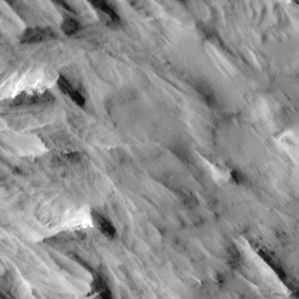
Label: non_frost